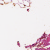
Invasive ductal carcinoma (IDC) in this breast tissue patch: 0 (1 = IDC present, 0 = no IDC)